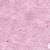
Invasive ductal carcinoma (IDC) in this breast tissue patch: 0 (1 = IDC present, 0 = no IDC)